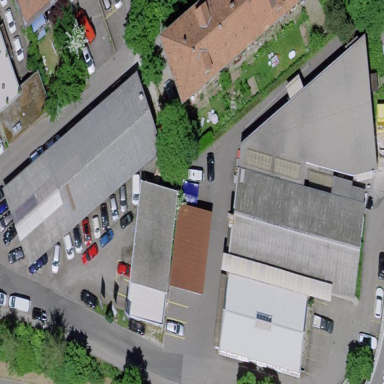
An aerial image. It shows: Commercial area.